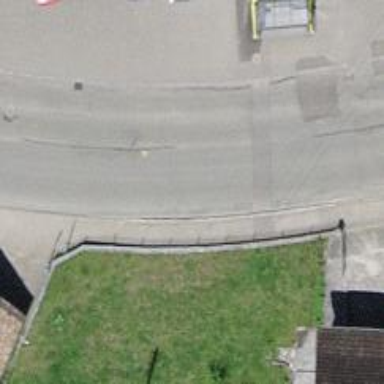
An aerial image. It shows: Secondary road.